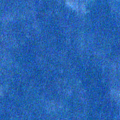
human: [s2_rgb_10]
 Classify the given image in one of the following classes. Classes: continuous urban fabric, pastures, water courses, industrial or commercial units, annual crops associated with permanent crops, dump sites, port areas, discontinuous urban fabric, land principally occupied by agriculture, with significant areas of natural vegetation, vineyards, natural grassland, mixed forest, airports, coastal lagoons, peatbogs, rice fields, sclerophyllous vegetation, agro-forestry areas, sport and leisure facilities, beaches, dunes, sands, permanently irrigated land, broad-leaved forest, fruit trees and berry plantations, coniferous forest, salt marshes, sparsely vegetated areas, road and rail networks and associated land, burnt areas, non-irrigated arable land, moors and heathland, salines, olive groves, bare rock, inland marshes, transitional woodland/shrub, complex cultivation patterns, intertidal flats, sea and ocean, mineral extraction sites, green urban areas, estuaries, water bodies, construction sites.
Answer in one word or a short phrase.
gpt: sea and ocean